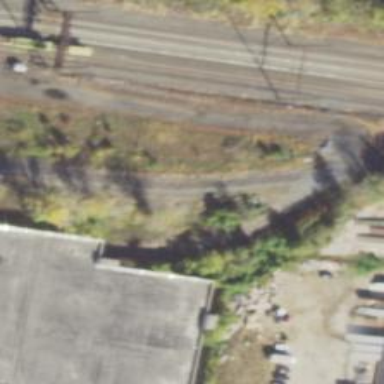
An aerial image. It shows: Railway spur service.